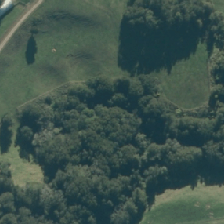
Land cover: indigenous_forest